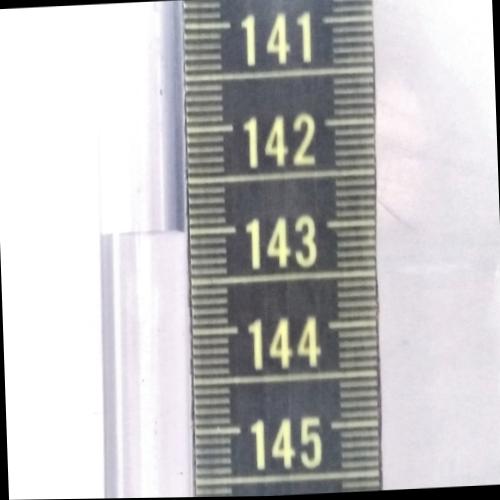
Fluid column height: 143.0 cm